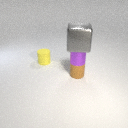
small brown rubber cylinder below large gray metal cube